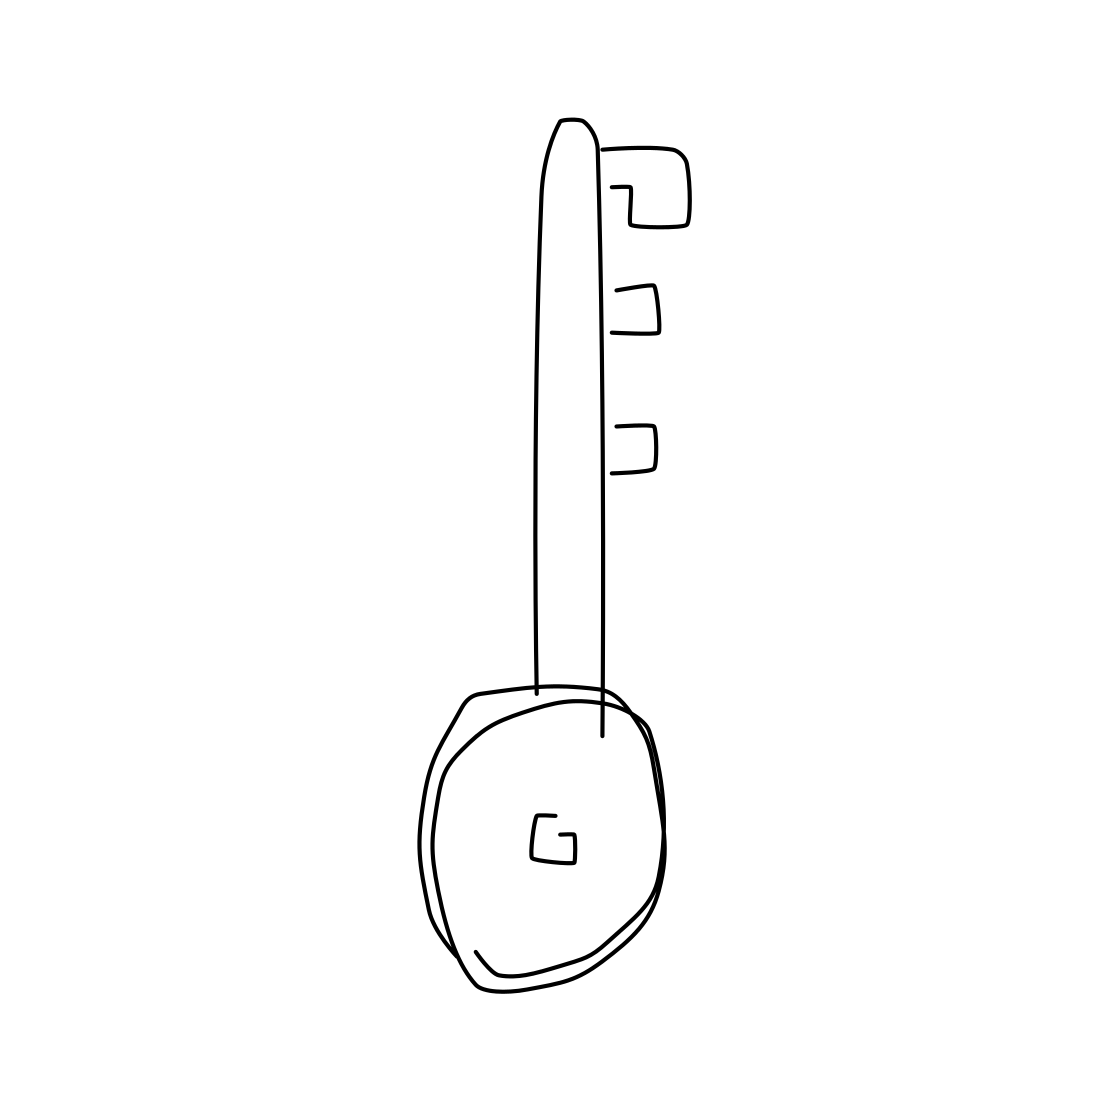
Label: key